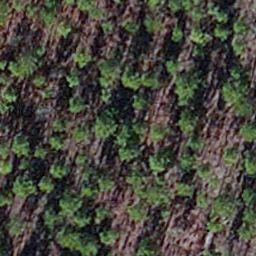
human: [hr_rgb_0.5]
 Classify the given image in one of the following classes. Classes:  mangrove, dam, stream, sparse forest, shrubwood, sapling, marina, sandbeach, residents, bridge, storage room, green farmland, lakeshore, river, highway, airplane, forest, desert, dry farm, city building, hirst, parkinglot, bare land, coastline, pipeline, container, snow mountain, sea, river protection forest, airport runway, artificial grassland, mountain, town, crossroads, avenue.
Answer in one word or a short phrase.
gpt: sapling